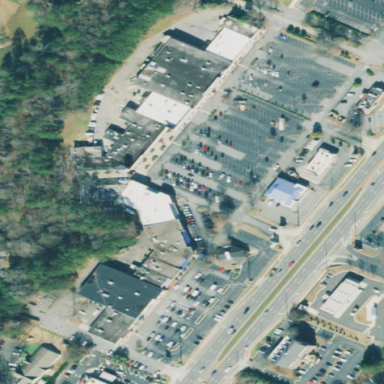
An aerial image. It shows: Retail area.